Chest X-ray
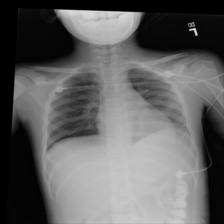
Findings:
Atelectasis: positive
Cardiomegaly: negative
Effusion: negative
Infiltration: negative
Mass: negative
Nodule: negative
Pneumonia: negative
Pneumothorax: negative
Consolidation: negative
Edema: negative
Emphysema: negative
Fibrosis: negative
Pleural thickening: negative
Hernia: negative